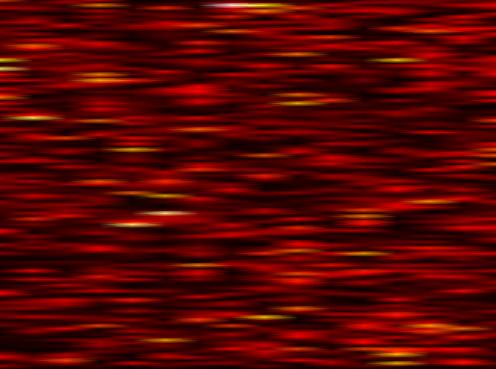
Label: FOFDM